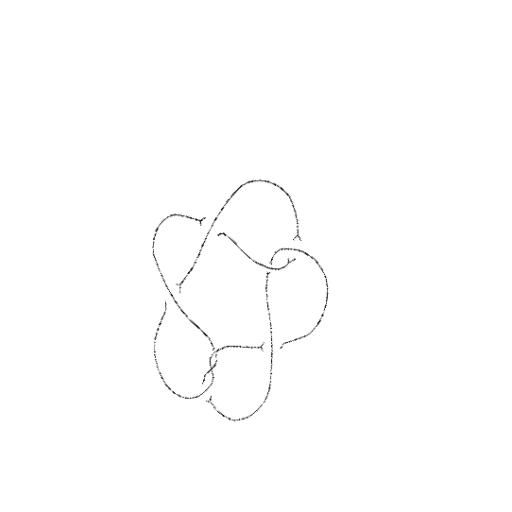
Crossing number: 8